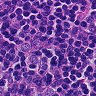
Metastatic tissue present: yes